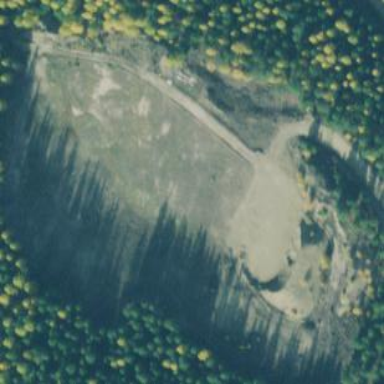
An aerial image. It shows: Quarry area.